二年级 · 算术
计算 $50+3 \times 5$ 时应先算 (
) 法, 计算 $80+(20-7)$ 时应先算 (
)法。
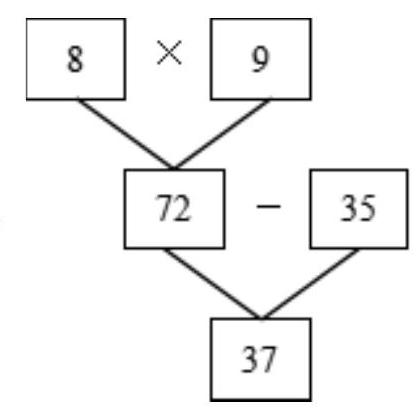
答案: 乘 减

【分析】混合运算的运算顺序: 进行混合运算时, 有括号的要先算括号, 再算乘除, 最后算加减, 由此进行解答即可。

【详解】由分析得：计算 $50+3 \times 5$ 时应先算乘法, 计算 $80+(20-7)$ 时应先算括号里的减法。

【点睛】此题的关键是要掌握混合运算的运算顺序。